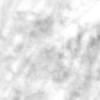
Label: no_change